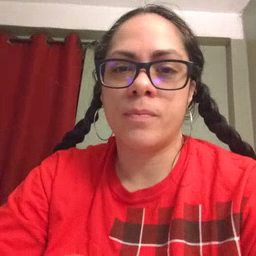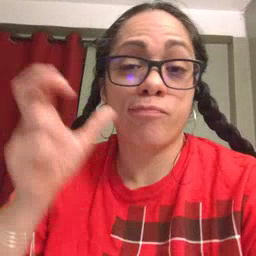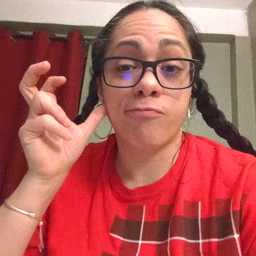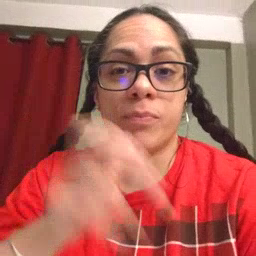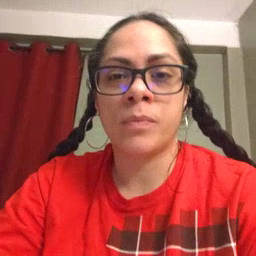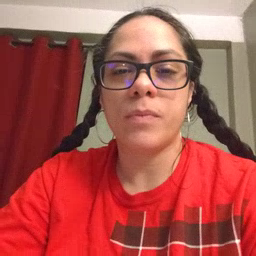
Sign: hear